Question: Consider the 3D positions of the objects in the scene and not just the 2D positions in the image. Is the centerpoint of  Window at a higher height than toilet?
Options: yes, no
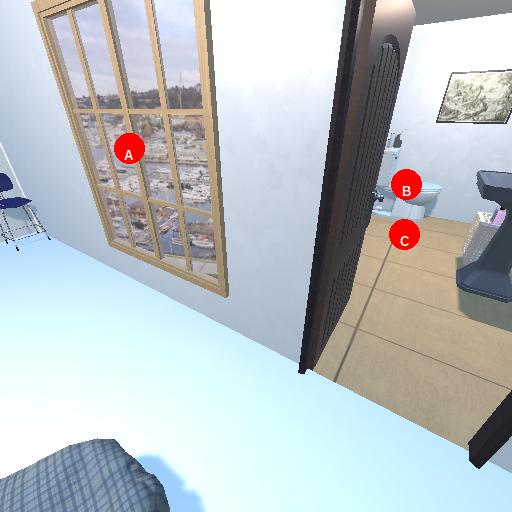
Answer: yes